Question: I have a row of section like so:

And I'm trying to make the second div follow the same height as the first one, notice that the height depends on the picture size, that can change.
Do you have any idea?
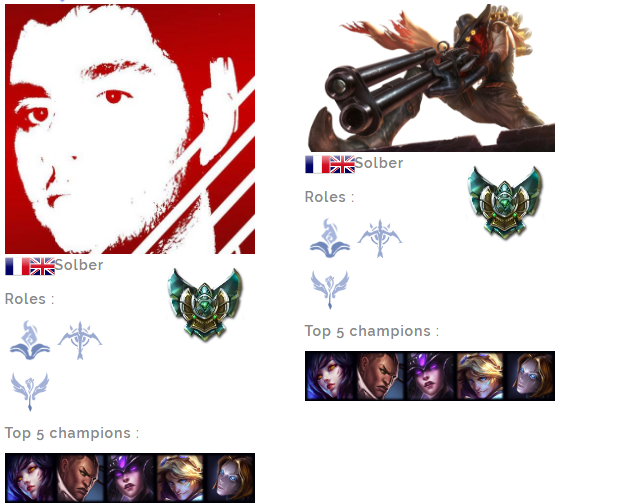
Answer: If you are open to using jQuery, this is really simple. Simply give both divs the same class and then copy the following code to the bottom of your page before the '</body>' and place between '<script></script>'.
'''
$(function() {
$('.myClass').matchHeight();
});
'''
However, there are two other steps that can't be overlooked.
1. include jQuery
2. include jquery.matchHeight.js (you can download at: https://github.com/liabru/jquery-match-height)
This is a responsive solution that will allow you to not force the height of the image and allow the height to change with a responsive page.